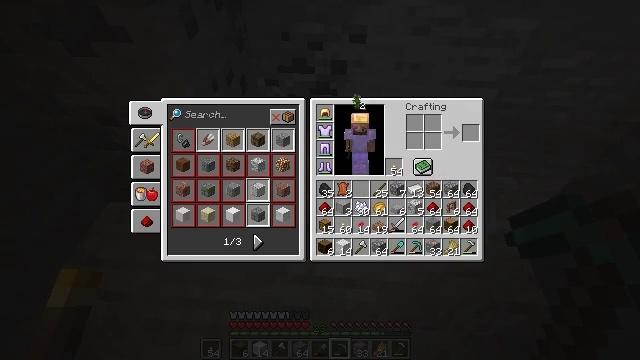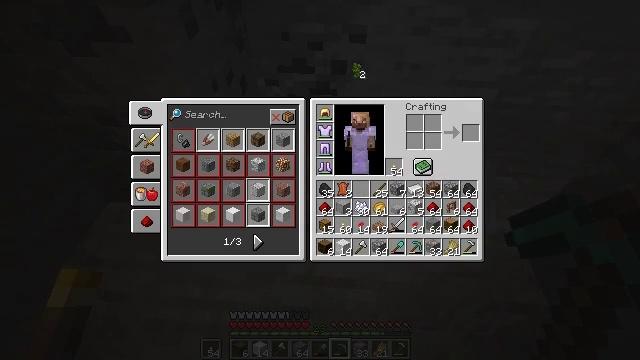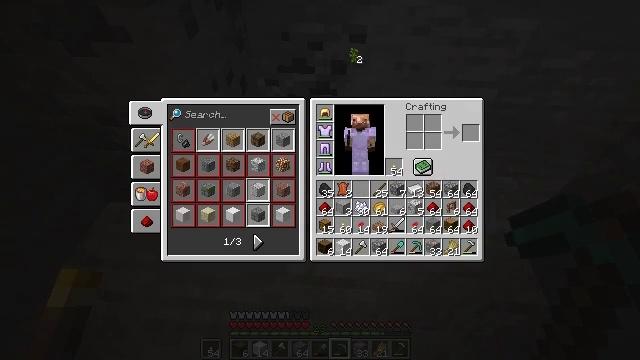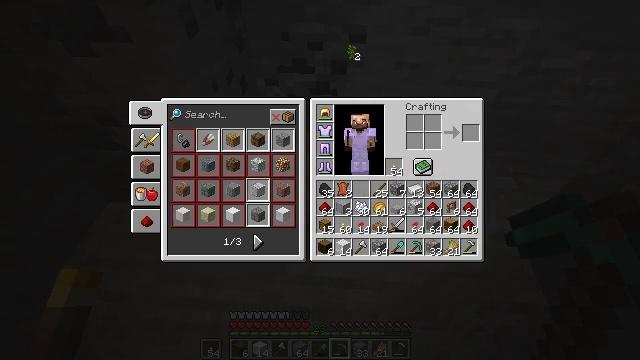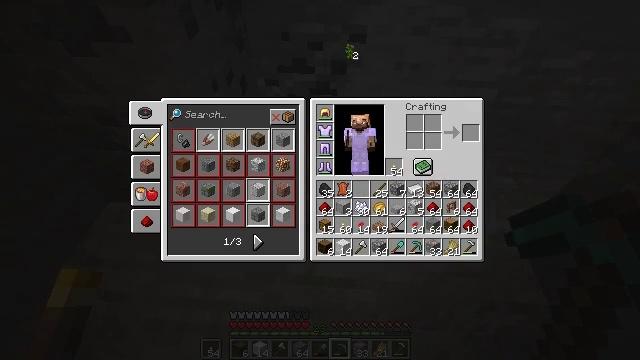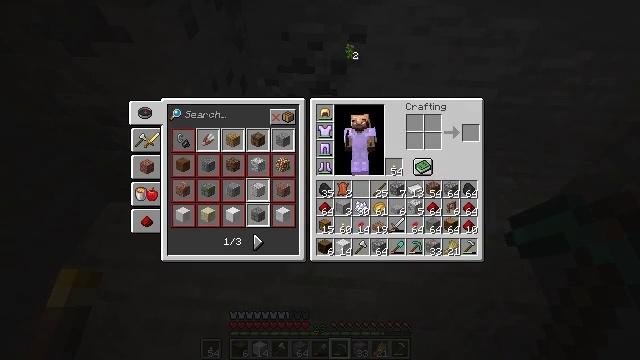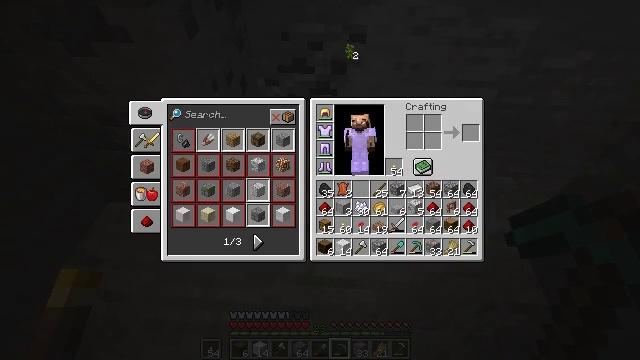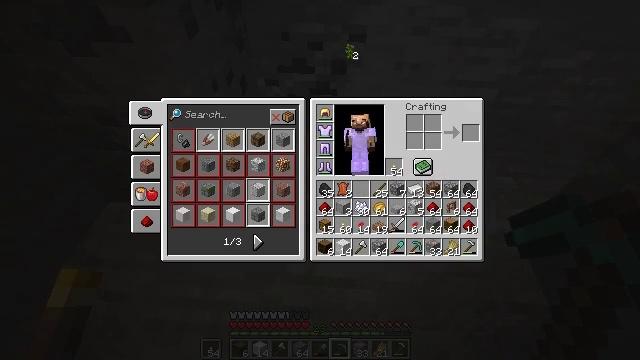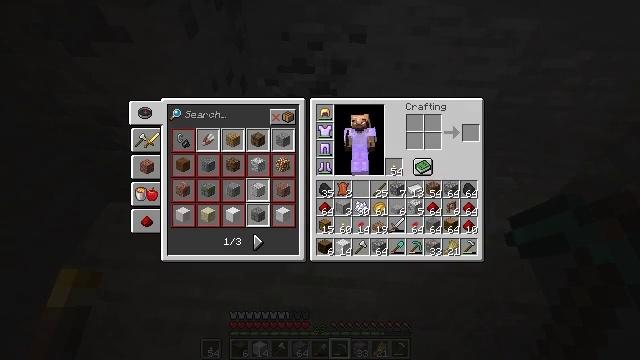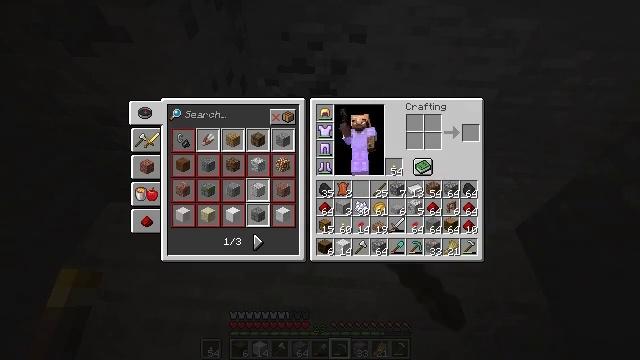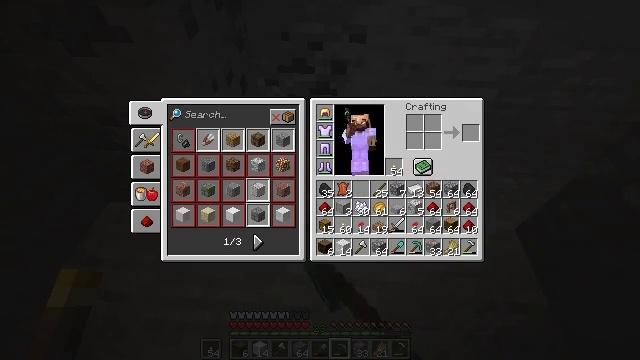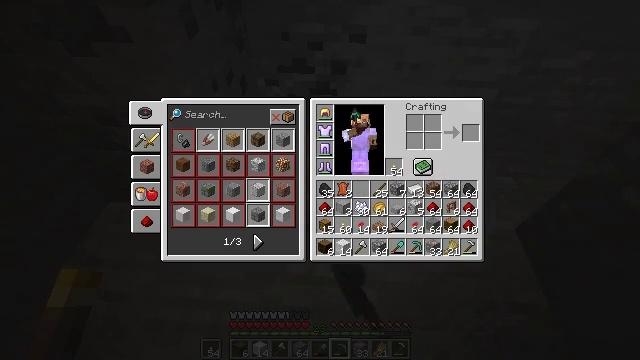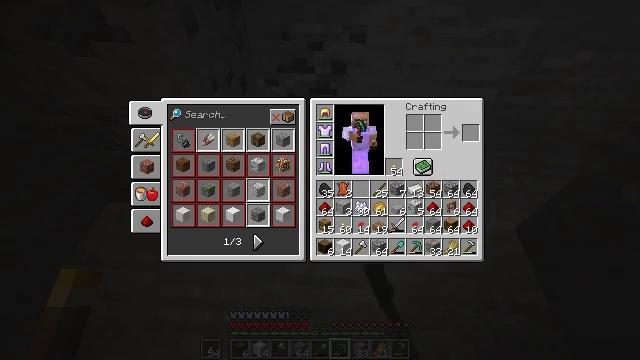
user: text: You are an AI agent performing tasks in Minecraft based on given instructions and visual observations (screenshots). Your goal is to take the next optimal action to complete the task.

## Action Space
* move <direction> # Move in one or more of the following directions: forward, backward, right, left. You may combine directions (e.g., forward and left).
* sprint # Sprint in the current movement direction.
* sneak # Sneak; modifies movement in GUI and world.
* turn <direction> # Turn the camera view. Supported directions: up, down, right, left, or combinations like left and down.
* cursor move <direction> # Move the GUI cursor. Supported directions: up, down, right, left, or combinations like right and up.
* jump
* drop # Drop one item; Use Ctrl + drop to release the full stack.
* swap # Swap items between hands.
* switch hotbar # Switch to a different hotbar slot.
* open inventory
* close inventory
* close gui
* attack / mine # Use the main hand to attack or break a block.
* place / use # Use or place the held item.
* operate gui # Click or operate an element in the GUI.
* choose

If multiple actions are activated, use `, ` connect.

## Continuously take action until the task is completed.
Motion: motion action
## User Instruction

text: Remove a jungle sapling from the inventory.
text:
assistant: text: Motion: cursor move up
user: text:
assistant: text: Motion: cursor move up
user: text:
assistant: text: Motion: no_op
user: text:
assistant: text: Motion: no_op
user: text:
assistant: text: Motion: operate gui
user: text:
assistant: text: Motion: operate gui
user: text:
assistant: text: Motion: operate gui
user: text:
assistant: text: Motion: no_op
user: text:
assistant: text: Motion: no_op
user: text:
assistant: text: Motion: cursor move down
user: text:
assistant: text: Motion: cursor move right and down
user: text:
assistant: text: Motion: cursor move right and down
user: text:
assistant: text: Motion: no_op